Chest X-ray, PA view. Patient: 57 years old, sex F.
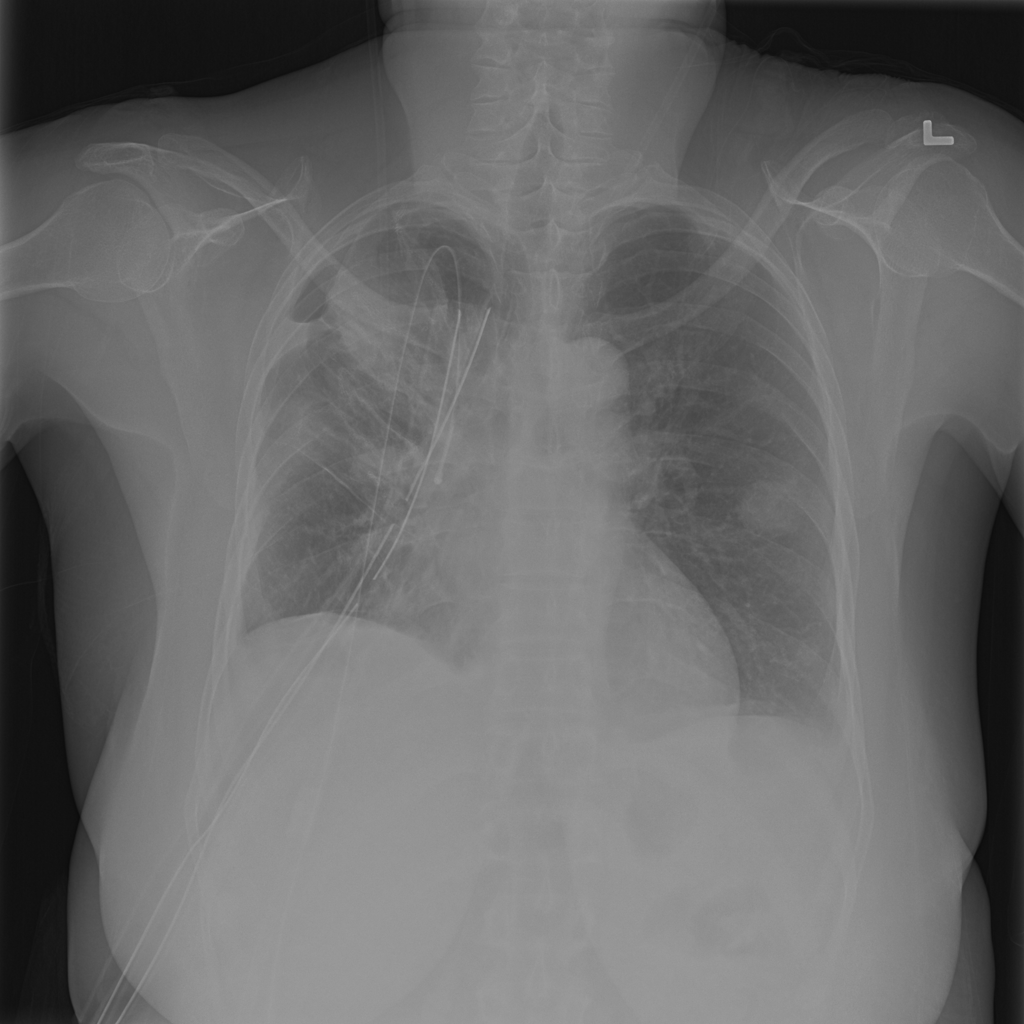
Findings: Pneumothorax